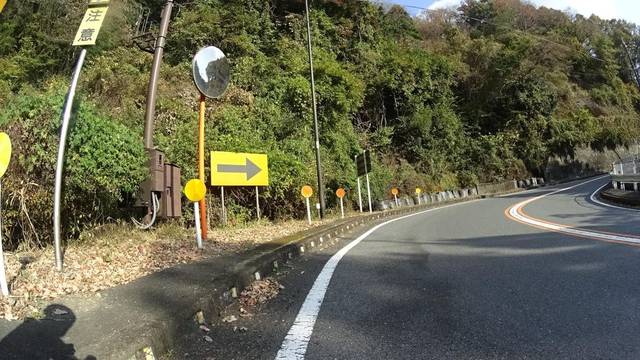
Region: Japan
Coordinates: 35.621, 139.225